Interaction volume radius: 5 \u00c5
Interaction volume height: 15 \u00c5
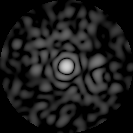
Disorder parameter: 0.767